Question: I want to create some chart using Highstock.I want to know how Highstock determines dates?
in <URL> example 'JSON' look like this:
'''
[1366934400000,417.20],
[1367193600000,430.12],
[1367280000000,442.78],
/* May 2013 */
[1367366400000,439.29],
[1367452800000,445.52],
[1367539200000,449.98],
[1367798400000,460.71],
[1367884800000,458.66],
[1367971200000,463.84],
[1368057600000,456.77],
[1368144000000,452.97]
'''
How Highstock determines that '460.71' related to 'Monday May6 2013'?

thanks
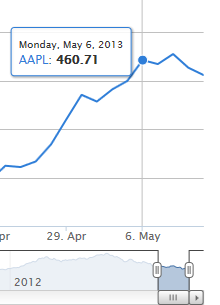
Answer: The first number in the x/y pair is the javascript date. It is in milliseconds since the POSIX time 0 (00:00:00 Coordinated Universal Time (UTC), Thursday, 1 January 1970).
In the data ([1367798400000,460.71]) the '1367798400000' is the number of milliseconds since POSIX 0.